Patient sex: F
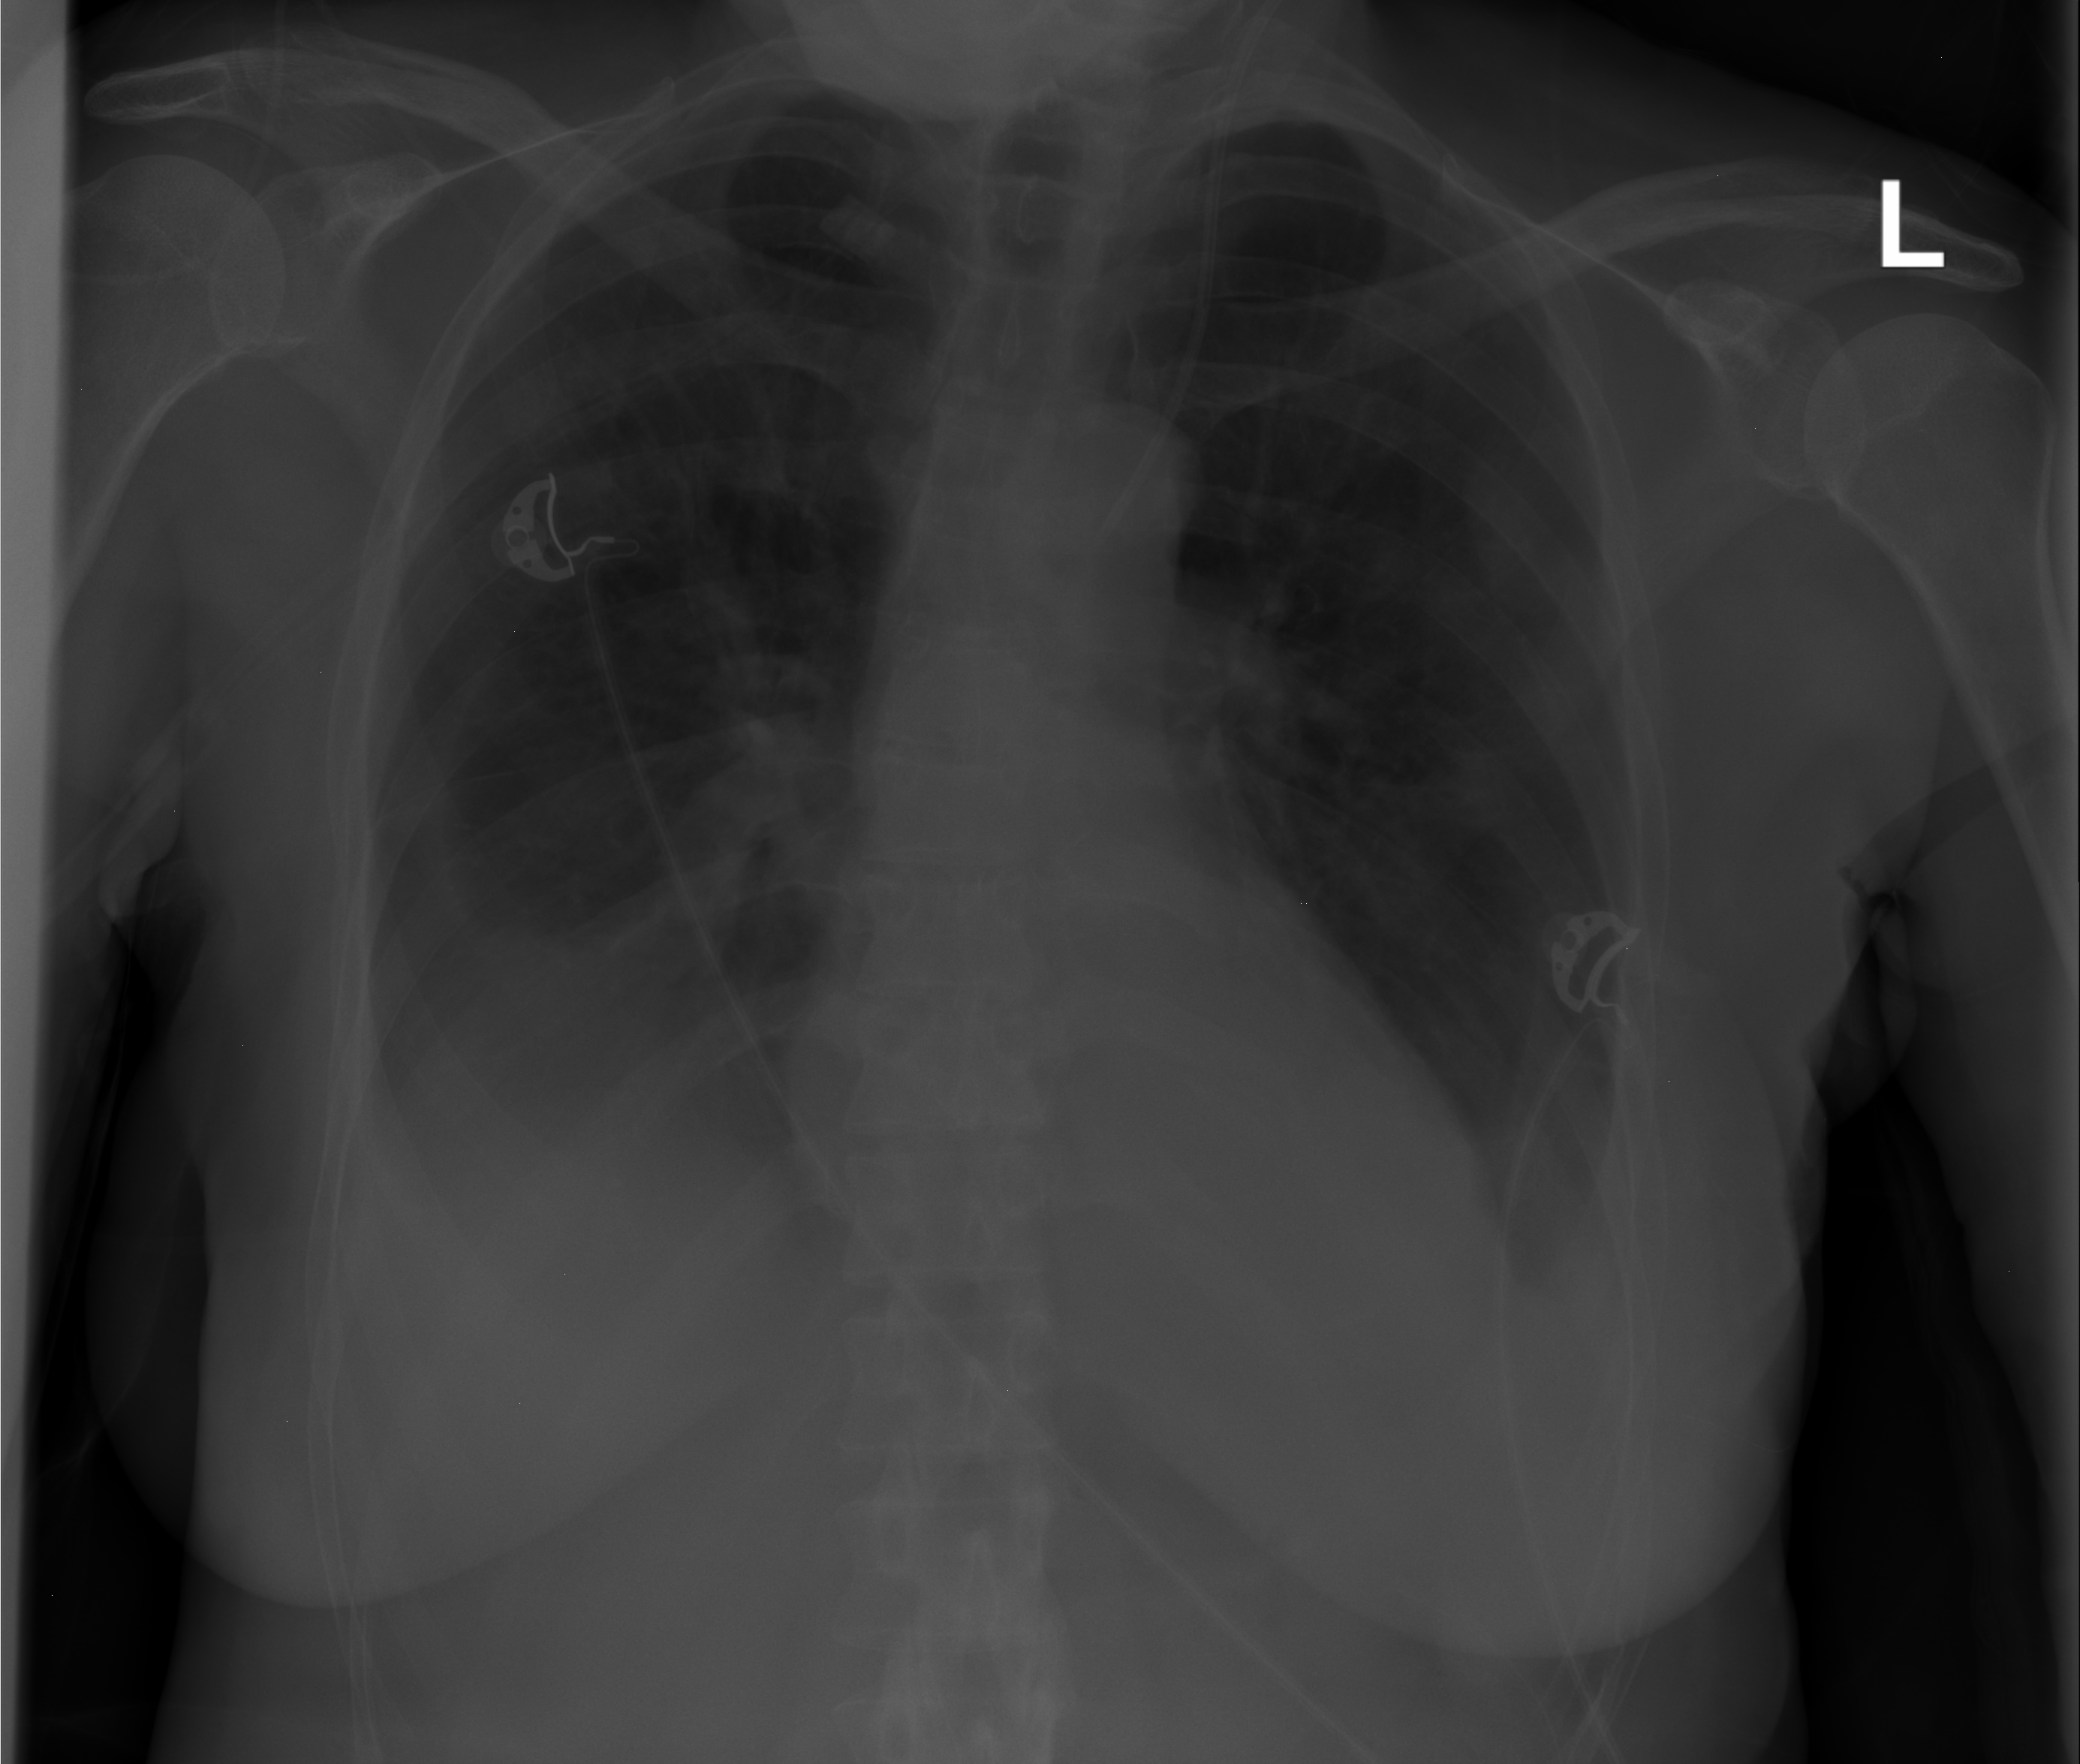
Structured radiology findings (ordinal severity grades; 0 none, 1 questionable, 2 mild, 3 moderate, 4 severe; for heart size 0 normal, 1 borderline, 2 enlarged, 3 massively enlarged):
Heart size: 0
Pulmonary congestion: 0
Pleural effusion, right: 2
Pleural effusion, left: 2
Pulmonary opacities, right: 0
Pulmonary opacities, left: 0
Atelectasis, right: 2
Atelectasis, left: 2